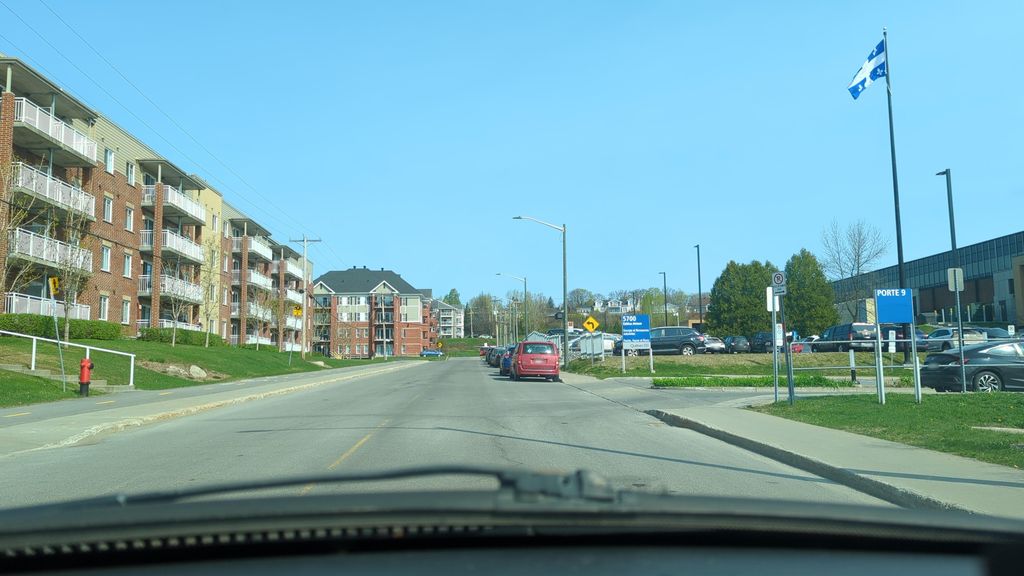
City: quebec_city